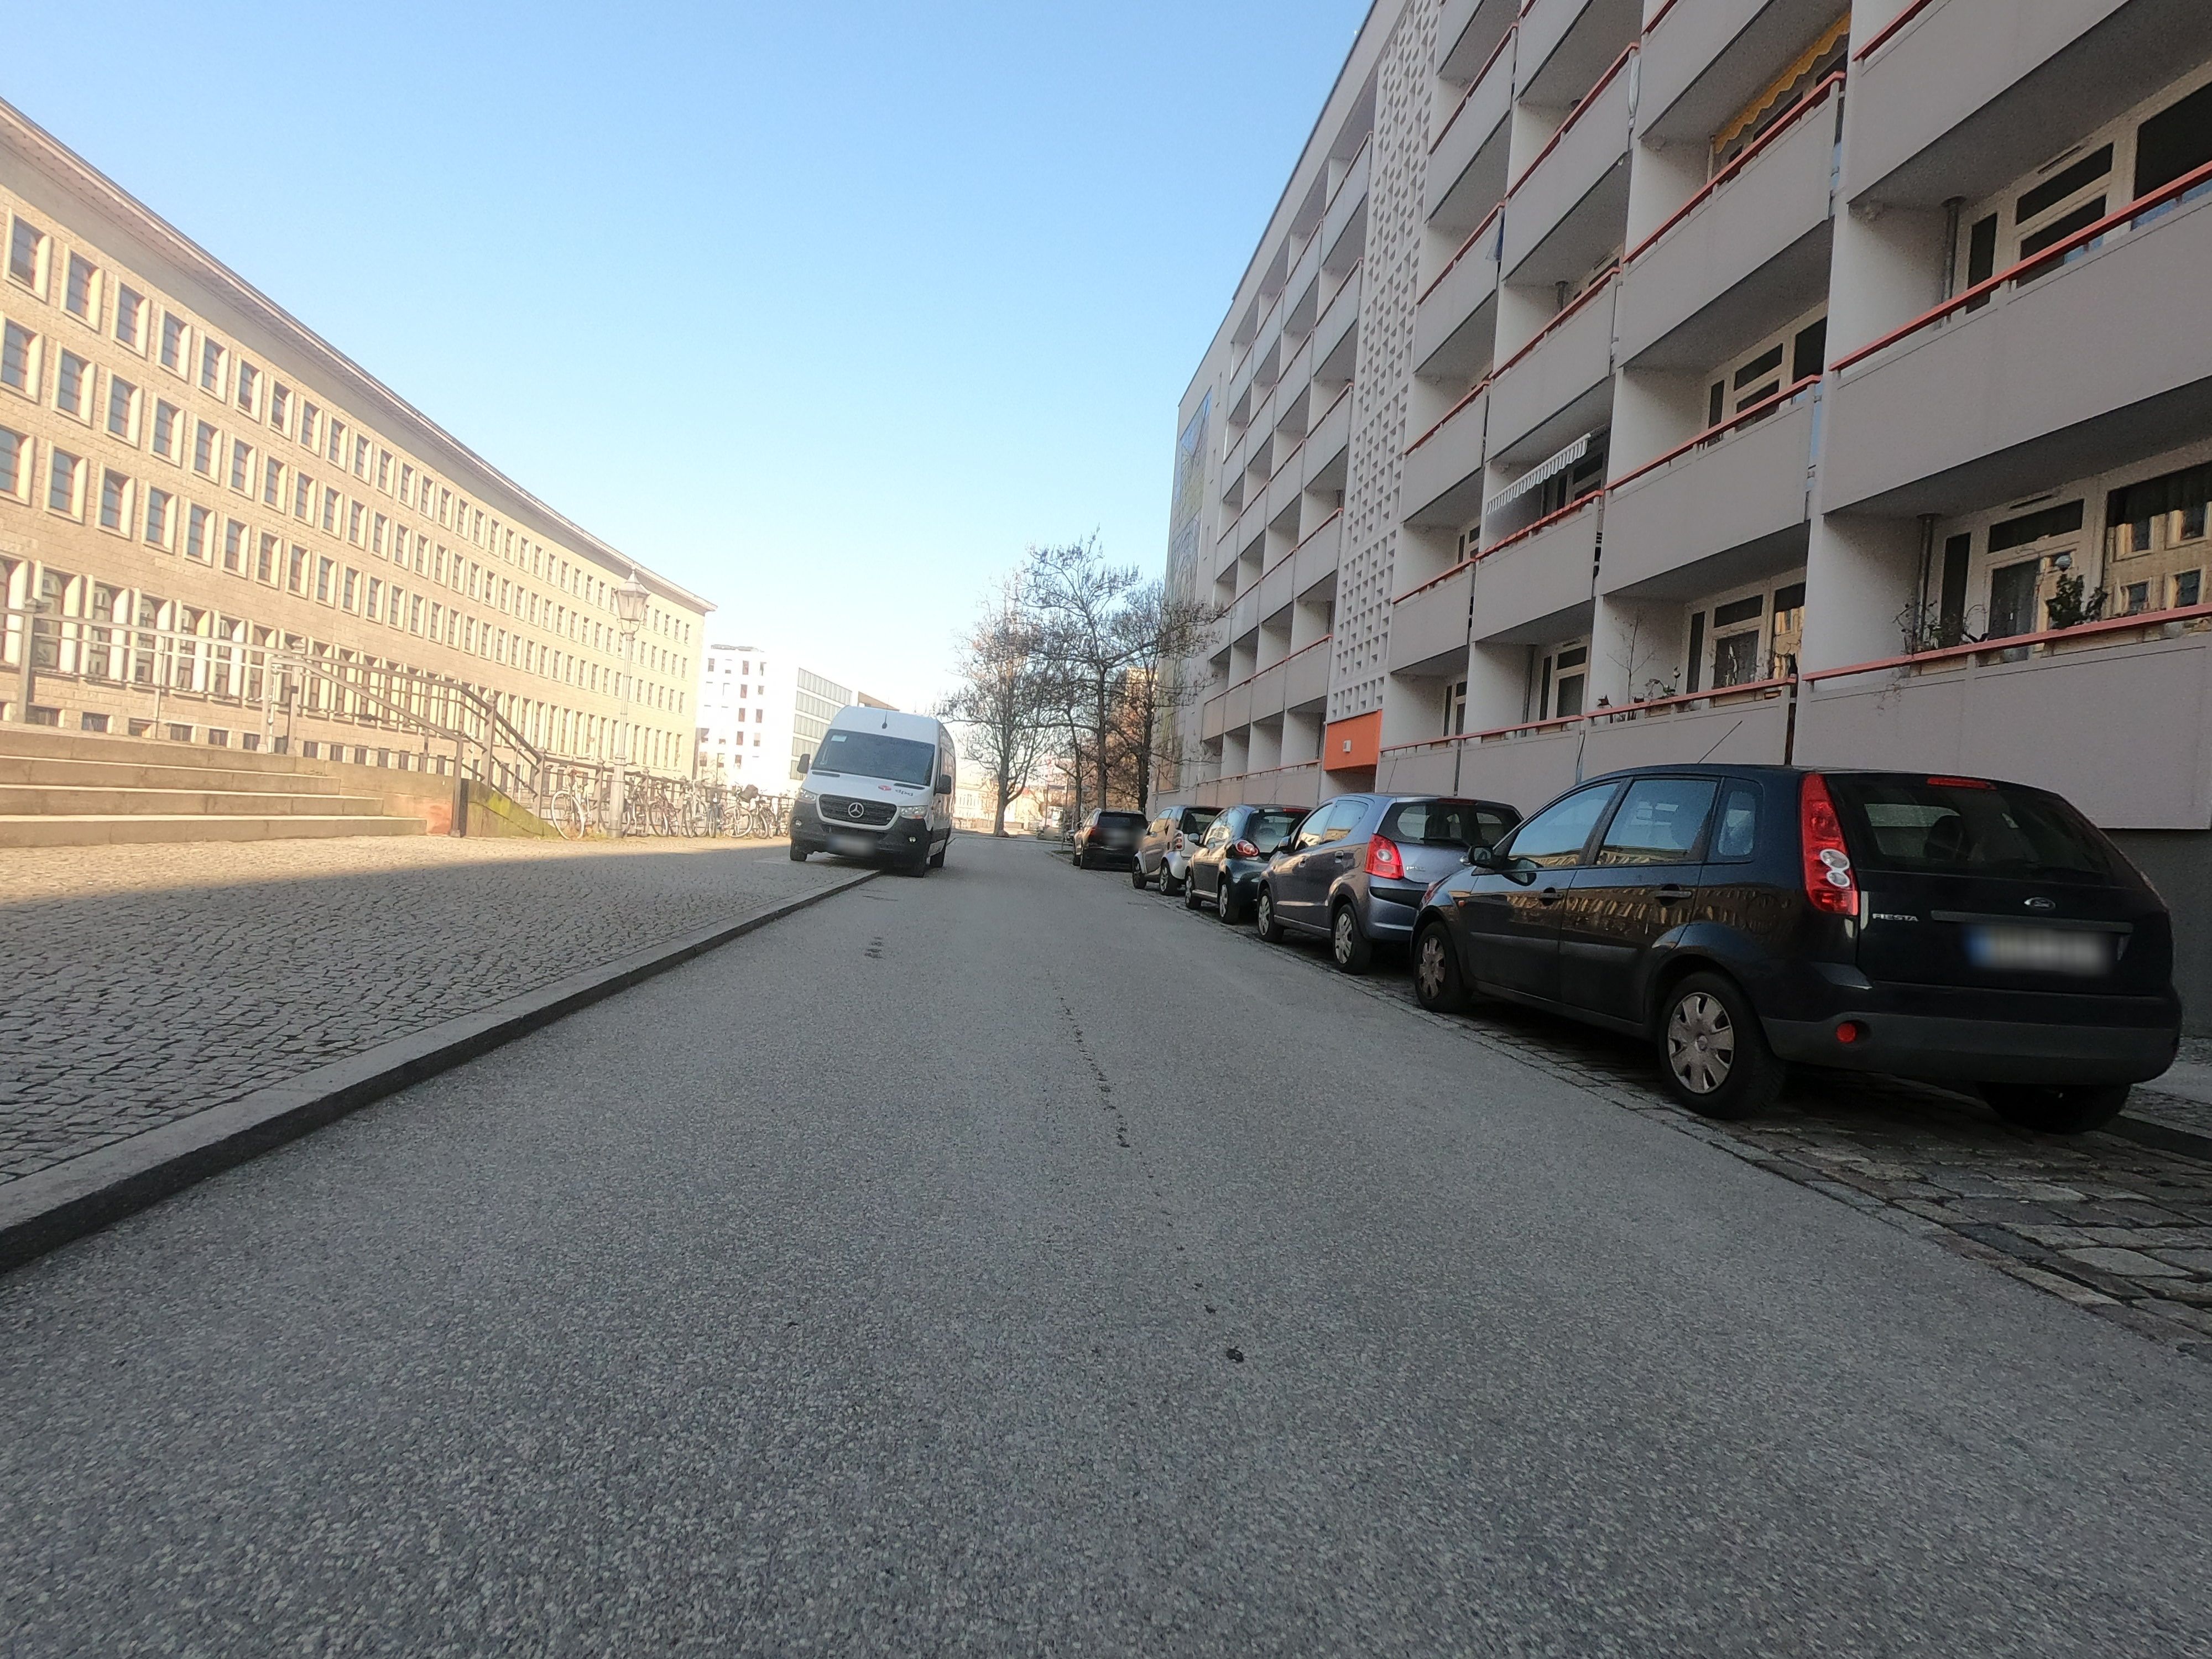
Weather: clear
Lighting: day
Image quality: good
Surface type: driving surface
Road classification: footway, steps
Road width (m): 4.20
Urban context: urban centre
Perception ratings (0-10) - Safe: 4.28, Lively: 7.6, Beautiful: 7.58, Boring: 3.96, Depressing: 3.34, Wealthy: 8.23